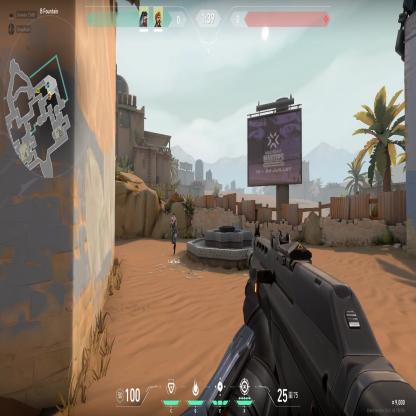
Label: teammate